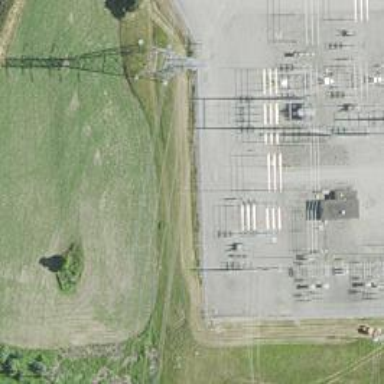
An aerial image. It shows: Switch used for power control.